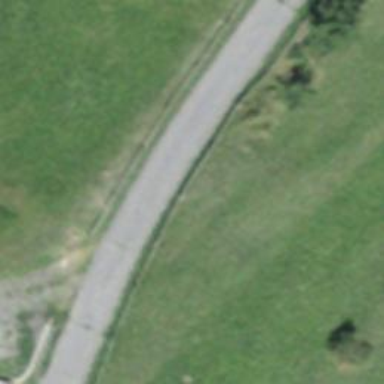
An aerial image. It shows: Service road with fine gravel surface in excellent condition.